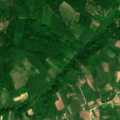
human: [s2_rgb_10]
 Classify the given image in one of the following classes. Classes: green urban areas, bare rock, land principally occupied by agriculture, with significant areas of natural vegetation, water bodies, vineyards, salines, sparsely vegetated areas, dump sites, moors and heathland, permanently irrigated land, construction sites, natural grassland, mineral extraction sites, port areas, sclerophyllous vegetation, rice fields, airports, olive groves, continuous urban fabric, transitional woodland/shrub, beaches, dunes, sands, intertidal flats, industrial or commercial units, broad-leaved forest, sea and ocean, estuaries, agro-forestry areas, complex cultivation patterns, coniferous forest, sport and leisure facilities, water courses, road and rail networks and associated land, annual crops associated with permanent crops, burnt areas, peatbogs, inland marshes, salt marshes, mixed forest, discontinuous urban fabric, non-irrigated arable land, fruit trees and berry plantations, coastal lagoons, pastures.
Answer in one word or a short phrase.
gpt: pastures, complex cultivation patterns, land principally occupied by agriculture, with significant areas of natural vegetation, broad-leaved forest